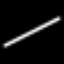
Label: line